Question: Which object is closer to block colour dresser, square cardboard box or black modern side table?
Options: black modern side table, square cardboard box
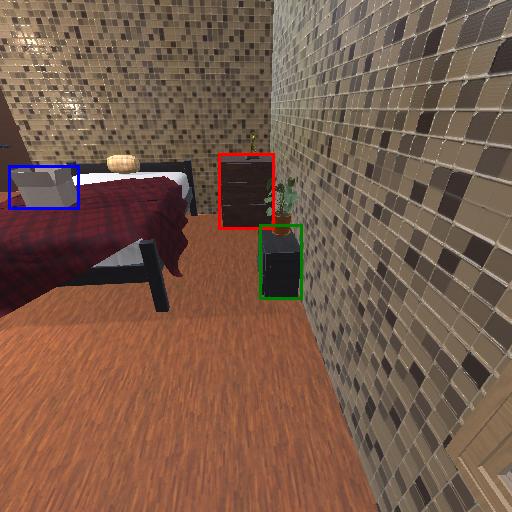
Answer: black modern side table